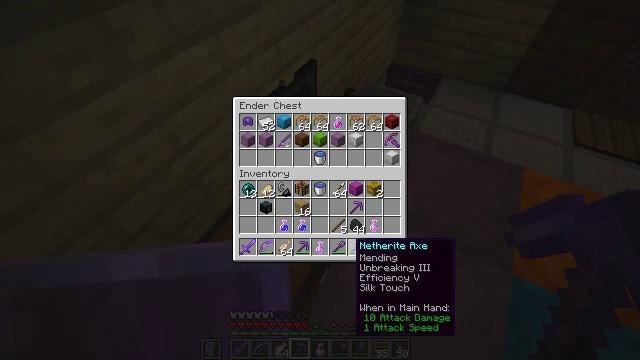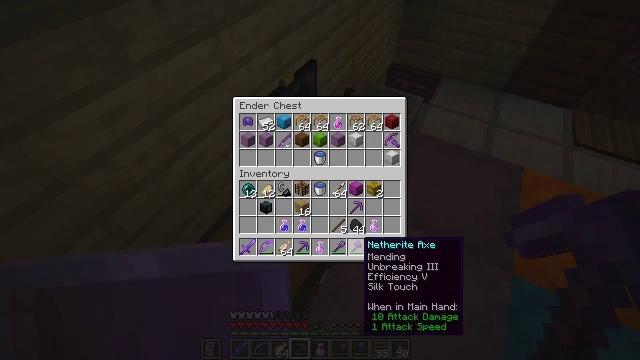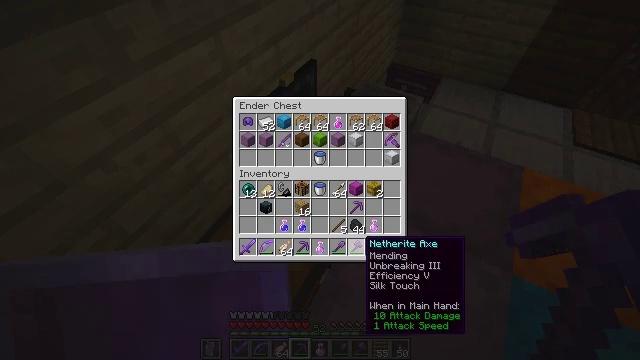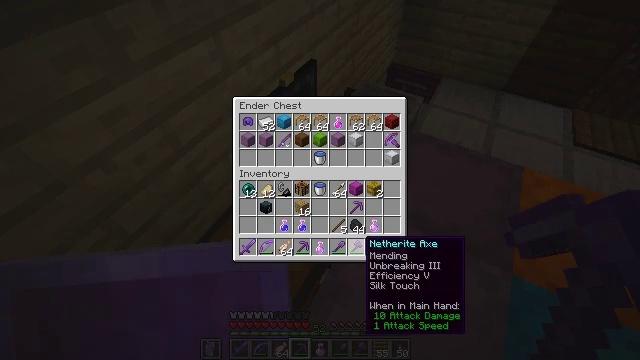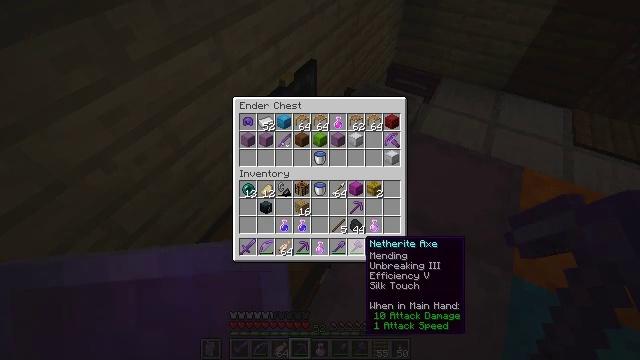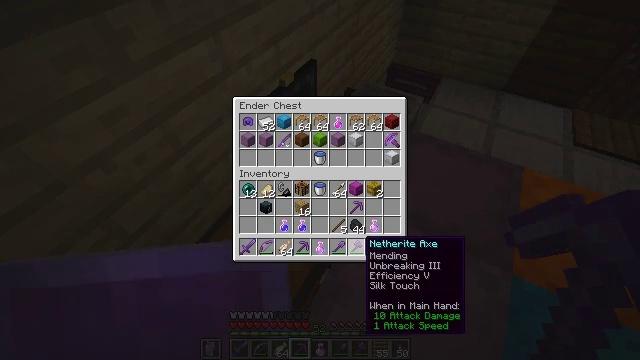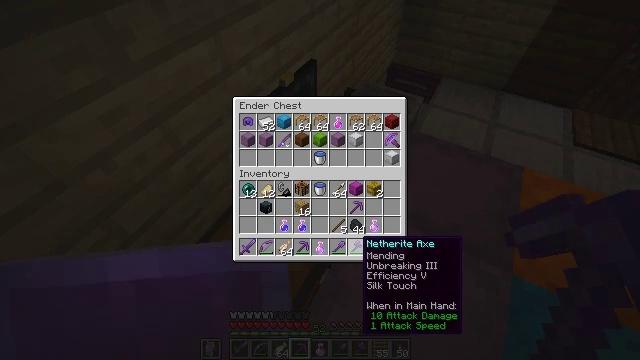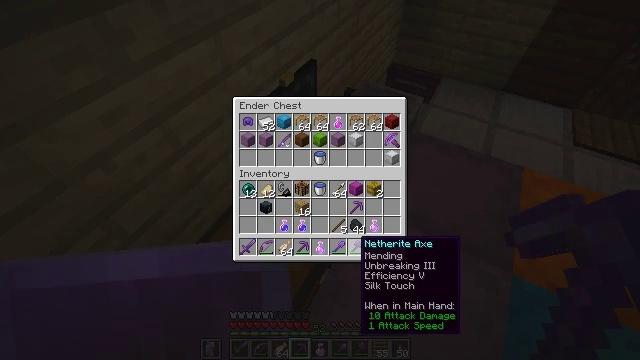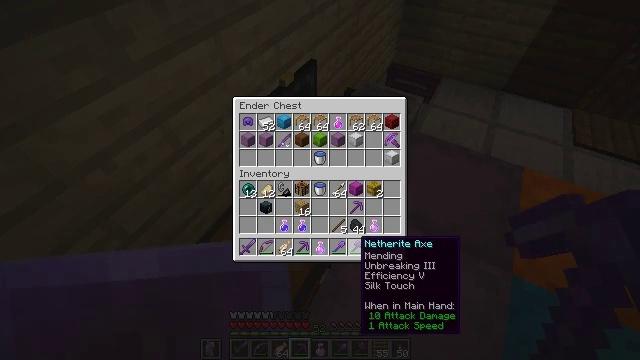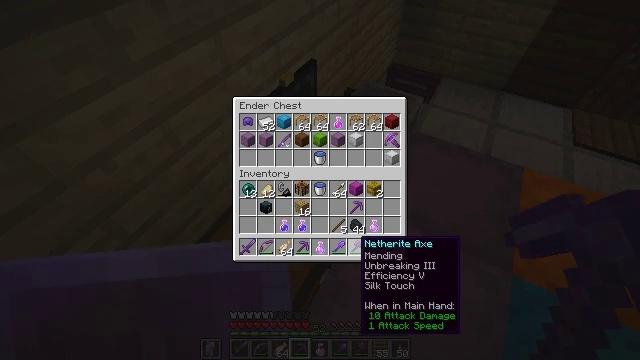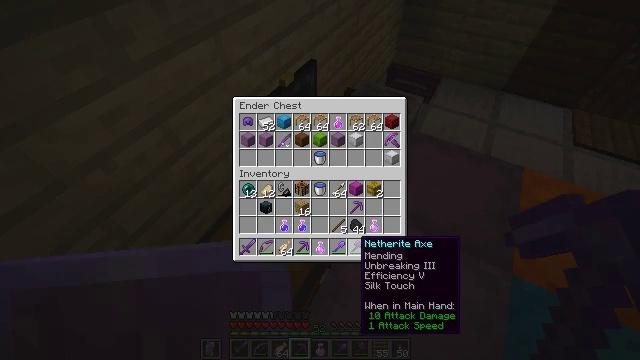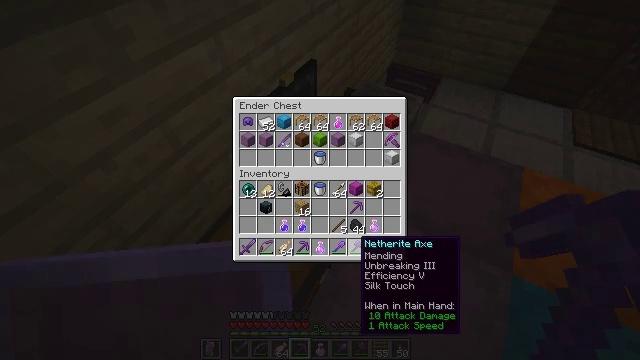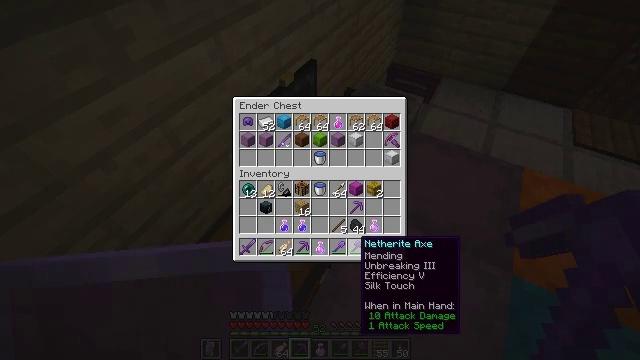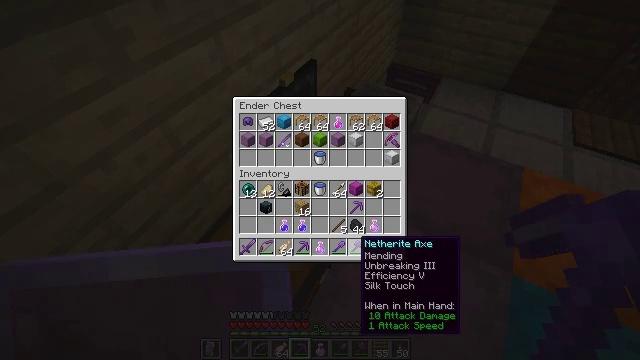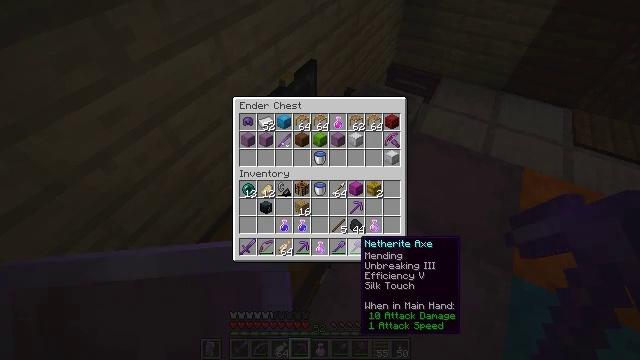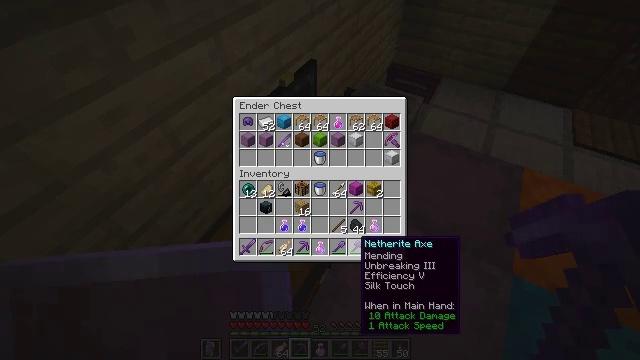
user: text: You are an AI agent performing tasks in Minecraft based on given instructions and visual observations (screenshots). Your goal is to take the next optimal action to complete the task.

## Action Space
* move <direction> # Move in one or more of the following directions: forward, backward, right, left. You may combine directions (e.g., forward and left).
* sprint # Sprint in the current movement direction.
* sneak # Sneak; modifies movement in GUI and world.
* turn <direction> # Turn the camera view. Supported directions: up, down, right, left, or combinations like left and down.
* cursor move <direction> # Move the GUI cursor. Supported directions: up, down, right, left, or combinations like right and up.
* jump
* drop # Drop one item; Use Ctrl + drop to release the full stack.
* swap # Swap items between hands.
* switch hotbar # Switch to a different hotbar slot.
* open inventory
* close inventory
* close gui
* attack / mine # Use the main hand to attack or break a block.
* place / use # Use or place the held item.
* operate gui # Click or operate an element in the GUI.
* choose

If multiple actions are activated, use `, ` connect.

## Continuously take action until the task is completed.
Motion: motion action
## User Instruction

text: Destroy the orange shulker box to move it.
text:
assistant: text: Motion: sneak, turn right
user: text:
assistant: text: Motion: sneak
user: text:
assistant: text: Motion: sneak
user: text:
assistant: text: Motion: sneak
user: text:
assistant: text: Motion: sneak
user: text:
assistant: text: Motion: sneak
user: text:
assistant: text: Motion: sneak
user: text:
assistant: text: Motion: sneak
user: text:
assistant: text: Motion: sneak
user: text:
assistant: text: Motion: sneak
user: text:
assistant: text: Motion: sneak
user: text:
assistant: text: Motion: sneak
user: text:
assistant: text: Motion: sneak
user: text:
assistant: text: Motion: sneak
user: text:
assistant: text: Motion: sneak
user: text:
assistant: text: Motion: sneak
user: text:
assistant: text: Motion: sneak, turn right
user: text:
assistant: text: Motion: sneak, turn right
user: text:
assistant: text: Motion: sneak, turn right
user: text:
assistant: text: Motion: sneak, turn right
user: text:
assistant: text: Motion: sneak, turn right
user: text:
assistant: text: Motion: sneak
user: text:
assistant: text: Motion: sneak
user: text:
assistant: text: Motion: sneak
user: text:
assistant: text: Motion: sneak
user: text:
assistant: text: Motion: sneak
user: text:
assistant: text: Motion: sneak
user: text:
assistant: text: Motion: sneak
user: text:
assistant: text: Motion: sneak
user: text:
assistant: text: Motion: sneak, turn left